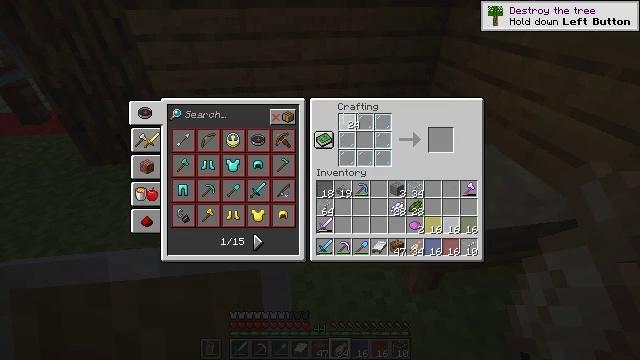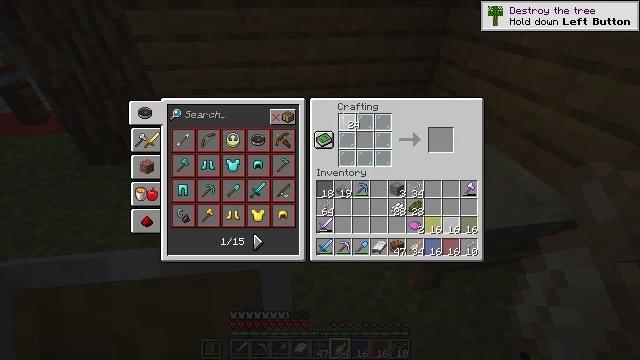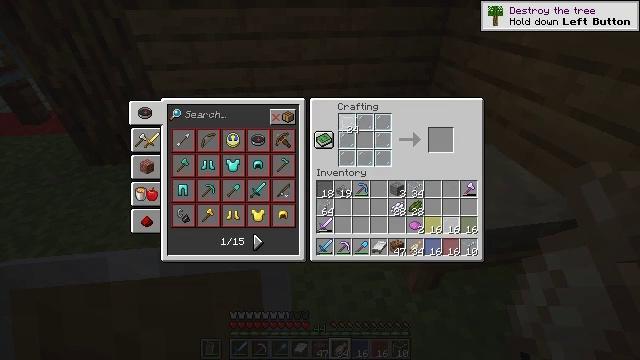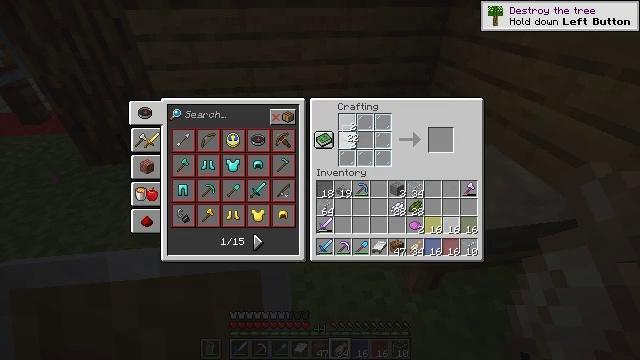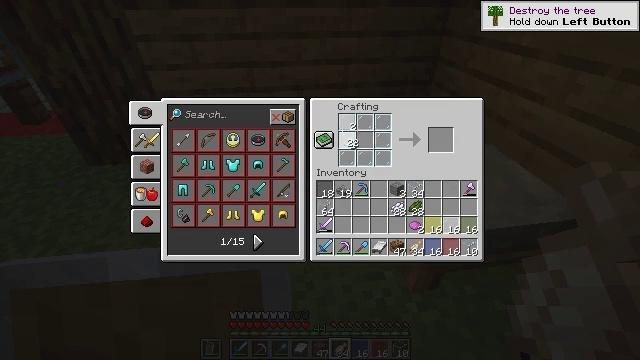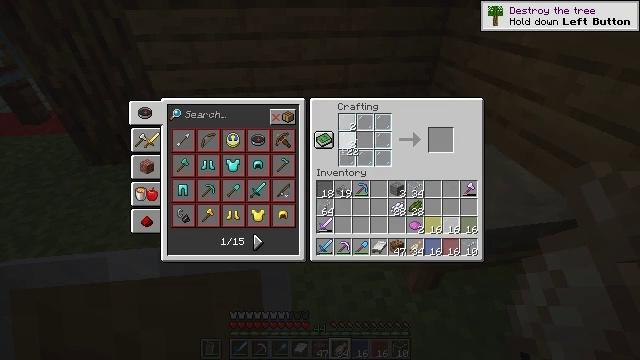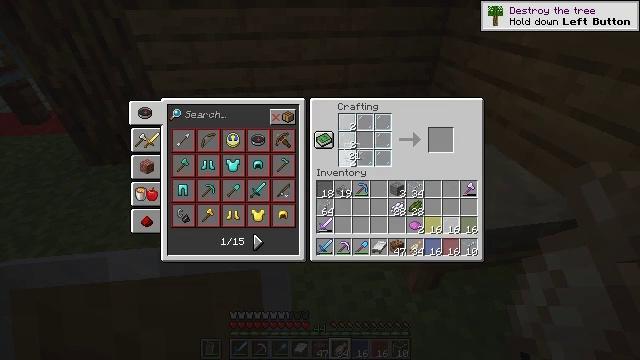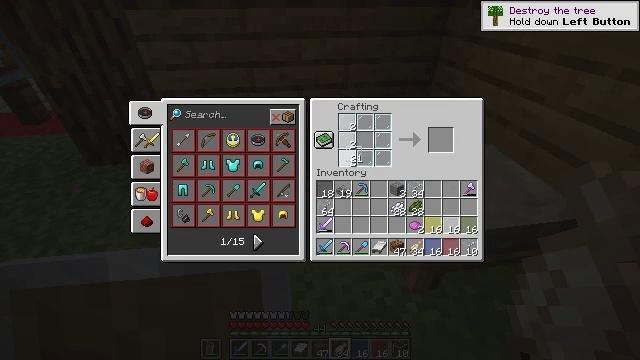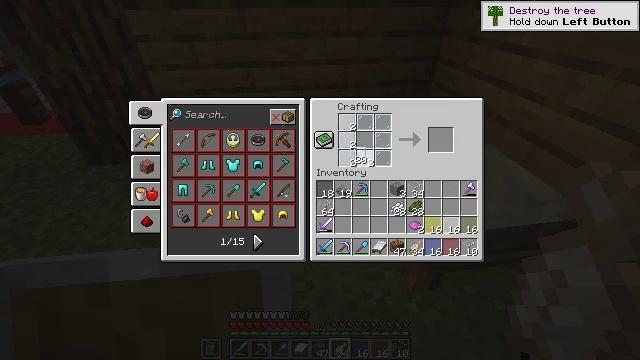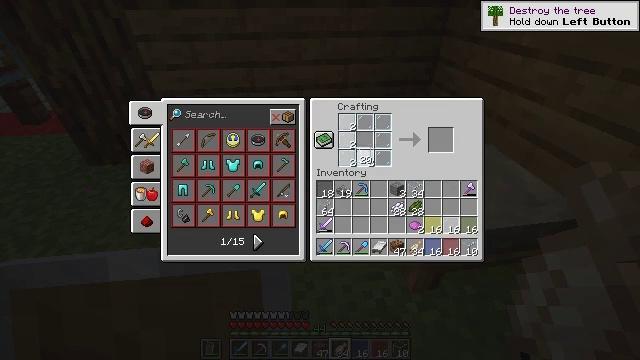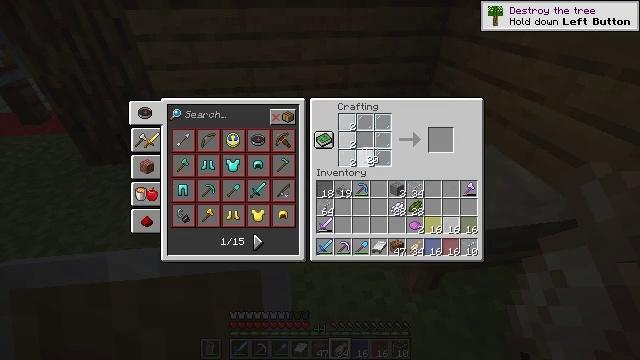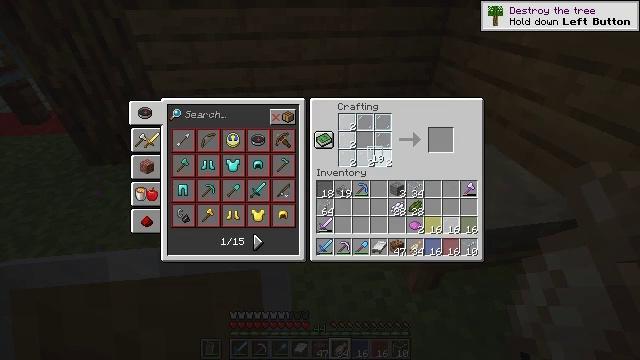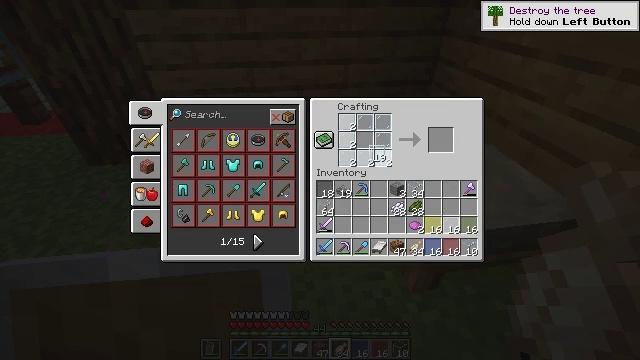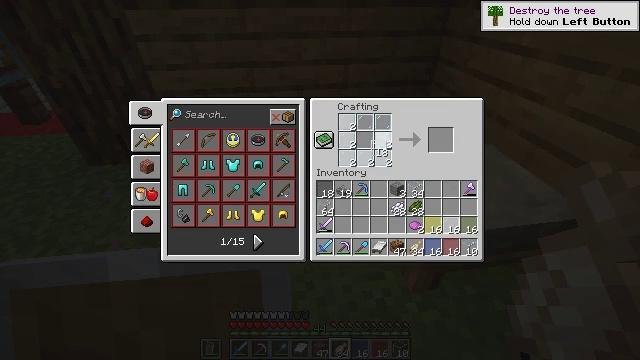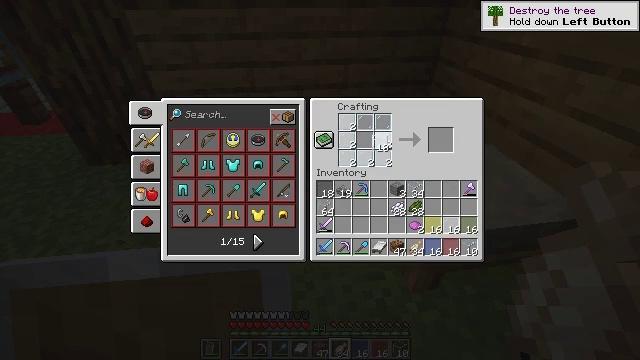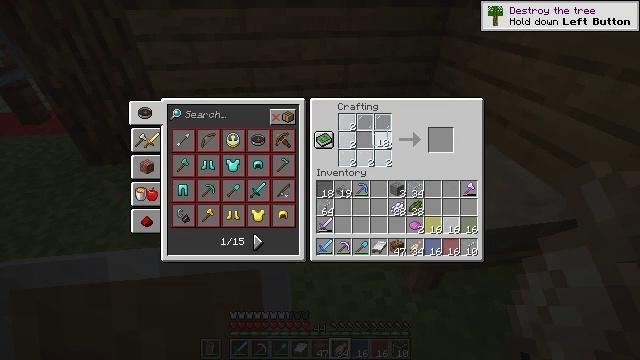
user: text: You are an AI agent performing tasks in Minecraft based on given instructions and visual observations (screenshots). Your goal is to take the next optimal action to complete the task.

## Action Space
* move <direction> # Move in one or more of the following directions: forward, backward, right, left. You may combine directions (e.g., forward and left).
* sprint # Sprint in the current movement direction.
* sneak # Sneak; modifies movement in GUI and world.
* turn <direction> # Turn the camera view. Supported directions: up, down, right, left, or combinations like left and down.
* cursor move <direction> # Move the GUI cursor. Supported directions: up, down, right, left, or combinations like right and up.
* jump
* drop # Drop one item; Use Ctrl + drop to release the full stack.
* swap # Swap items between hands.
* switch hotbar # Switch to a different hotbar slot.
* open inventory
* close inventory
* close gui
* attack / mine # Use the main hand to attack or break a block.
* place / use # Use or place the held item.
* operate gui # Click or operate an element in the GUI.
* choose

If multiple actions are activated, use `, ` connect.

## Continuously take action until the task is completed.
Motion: motion action
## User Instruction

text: Use 6 magenta stained glass to make magenta stained glass pane.
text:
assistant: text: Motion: choose
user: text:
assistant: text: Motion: choose
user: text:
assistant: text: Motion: cursor move down, choose
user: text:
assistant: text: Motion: choose
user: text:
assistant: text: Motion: cursor move down, choose
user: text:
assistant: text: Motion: choose
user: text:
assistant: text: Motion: choose
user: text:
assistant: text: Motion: choose
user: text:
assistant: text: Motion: choose
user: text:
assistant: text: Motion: choose
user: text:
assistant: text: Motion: choose
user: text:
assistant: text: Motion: choose
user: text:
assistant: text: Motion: choose
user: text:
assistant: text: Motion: choose
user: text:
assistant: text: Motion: choose
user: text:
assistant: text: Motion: choose
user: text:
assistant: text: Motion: choose
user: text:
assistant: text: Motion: choose
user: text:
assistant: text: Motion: cursor move left, choose
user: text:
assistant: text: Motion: choose
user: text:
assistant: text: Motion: choose
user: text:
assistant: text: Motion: choose
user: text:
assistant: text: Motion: no_op
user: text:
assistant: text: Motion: cursor move down
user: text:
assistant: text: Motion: no_op
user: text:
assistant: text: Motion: cursor move right and down
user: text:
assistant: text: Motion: cursor move right and down
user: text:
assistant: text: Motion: cursor move right
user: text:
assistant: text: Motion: no_op
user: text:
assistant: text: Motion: no_op